Field crop: maize
Growth stage: 2
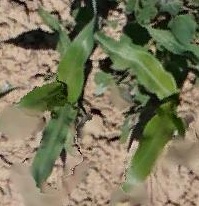
Species: maize